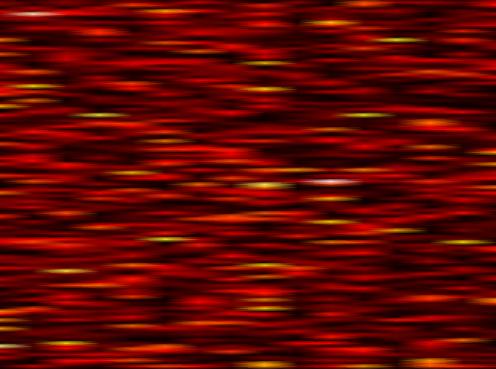
Label: UFMC